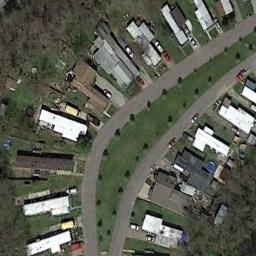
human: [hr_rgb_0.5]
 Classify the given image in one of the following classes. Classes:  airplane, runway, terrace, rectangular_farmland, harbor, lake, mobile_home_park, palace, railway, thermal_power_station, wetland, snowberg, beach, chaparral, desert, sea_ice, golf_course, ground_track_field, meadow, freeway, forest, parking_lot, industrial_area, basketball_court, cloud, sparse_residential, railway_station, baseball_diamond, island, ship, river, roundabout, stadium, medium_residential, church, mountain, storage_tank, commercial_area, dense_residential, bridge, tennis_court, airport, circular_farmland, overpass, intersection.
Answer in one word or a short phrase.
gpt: mobile_home_park